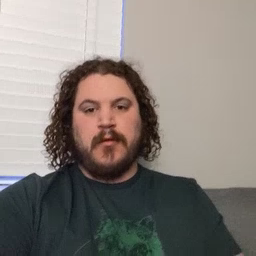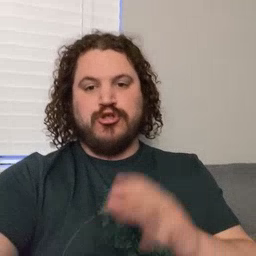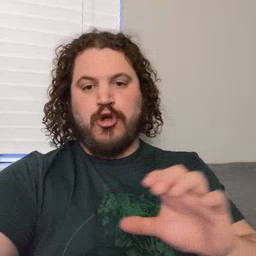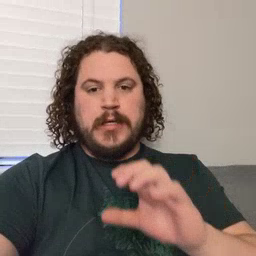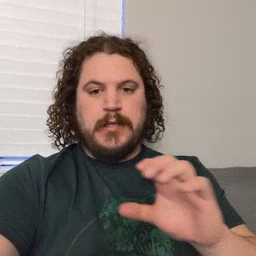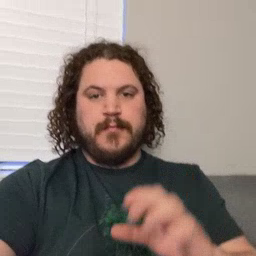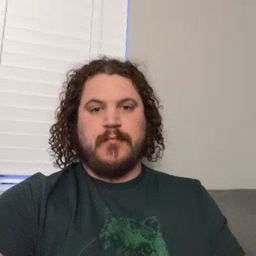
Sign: chocolate